Question: I have a javascript code (someone has done it) which gets data from a server side (code not available).
jxr['hilites'] = $.get(url_interface + "&do=hilites&page=" + page, function(json) {
}

When I debug the code in Chrome. I see that the object json has another object called 2, which further contains arrays of integer type.
My questions:
1. Is 2 the name of the object or the position? If position then why it does not show position 0 and 1?
2. If it is a name I wonder how is it possible to name it with a number. Any example link?
I am sorry for asking a very basic question. I will be thankful for the reply.
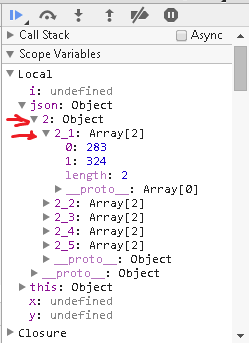
Answer: '2' is the name of the property. Objects do not have names, the closest they come is to have a variable or property (which will have an identifier) which references them.
Even in an array, the position is just an artifact of arrays being a type of object that gives special significance to properties with names that are integers.
You can have sparse arrays:
'''
var foo = [];
foo.push("data");
foo.push("data");
foo.push("data");
delete foo[1];
console.log("Length: " , foo.length);
console.log("Array: " , foo);
console.log("0" in foo, "1" in foo, "2" in foo);
Length: 3
Array: [ 'data', , 'data' ]
true false true
'''